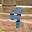
Label: 9